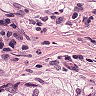
Metastatic tissue present: yes